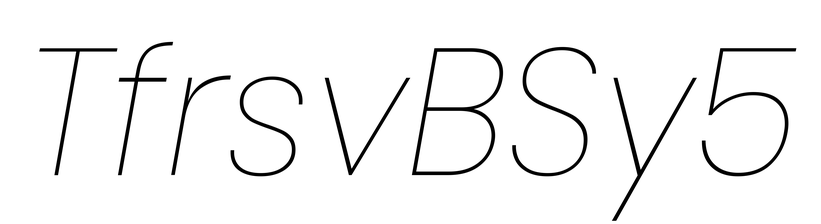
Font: Poppins-ThinItalic